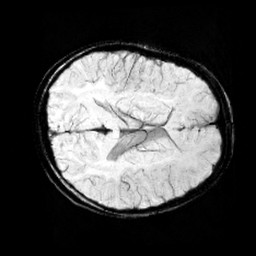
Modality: minIP
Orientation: axial
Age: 12
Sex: male
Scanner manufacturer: siemens
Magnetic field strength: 3 T
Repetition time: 0.027 s
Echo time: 0.02 s